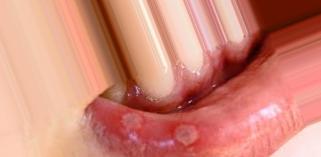
Condition: Mouth Ulcer